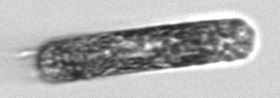
Label: Hemiaulus